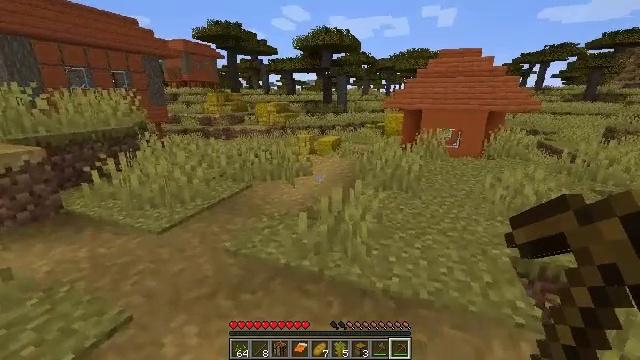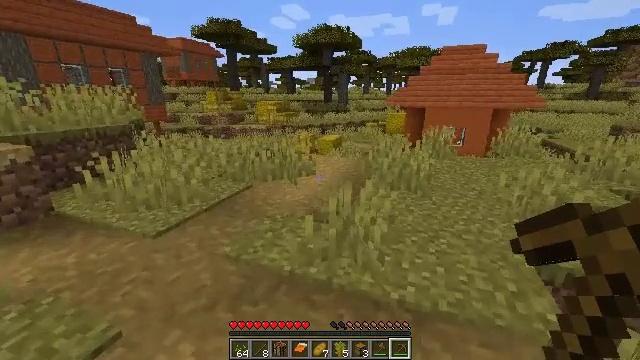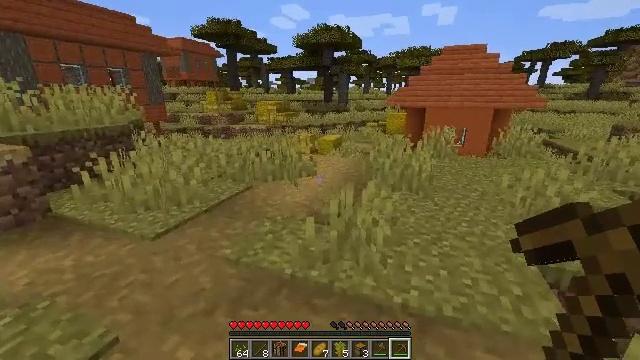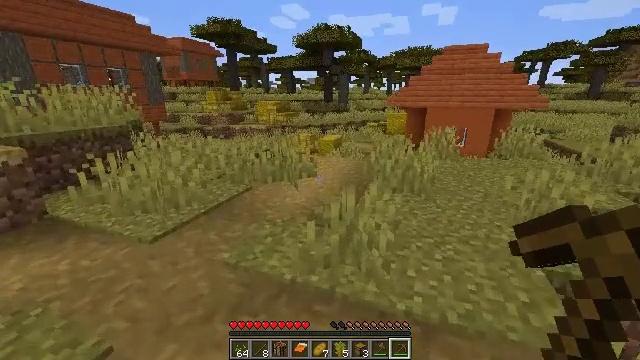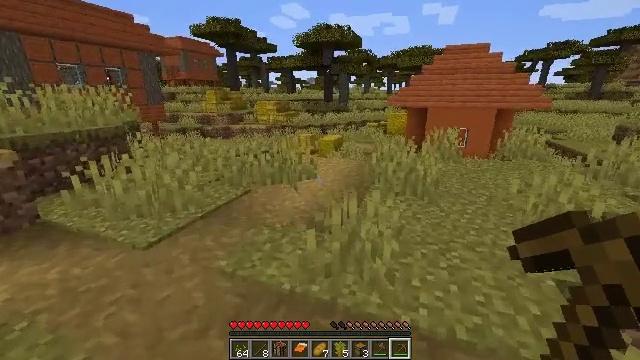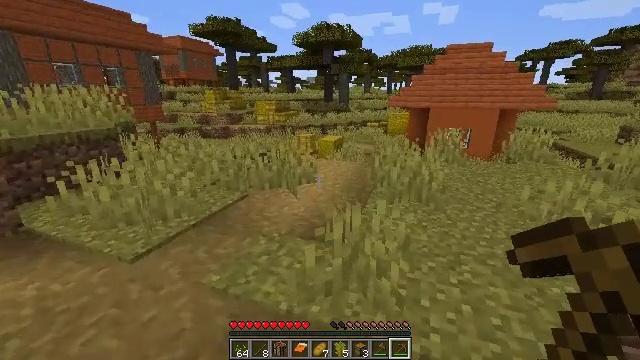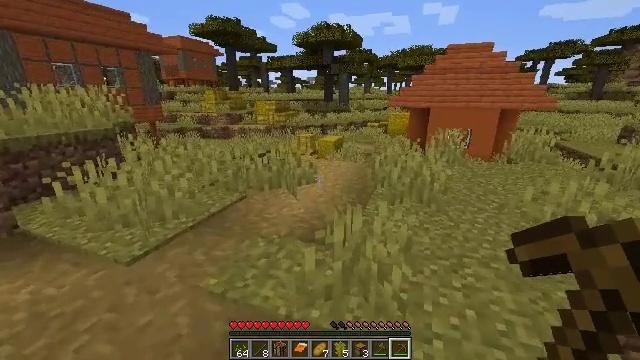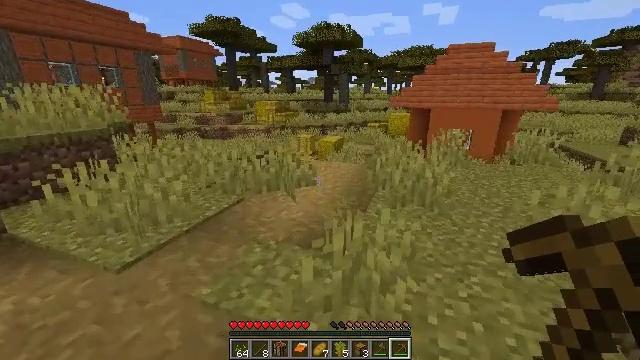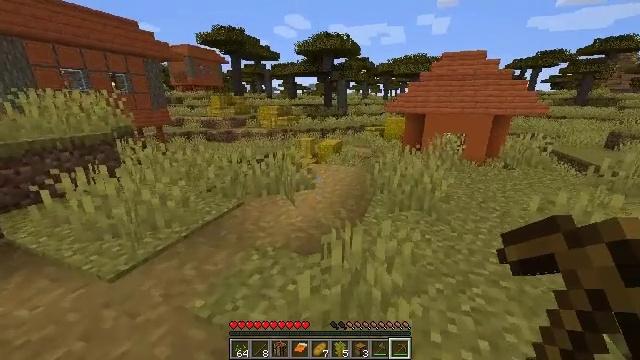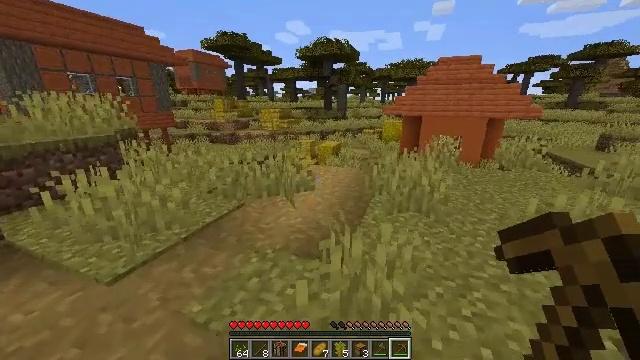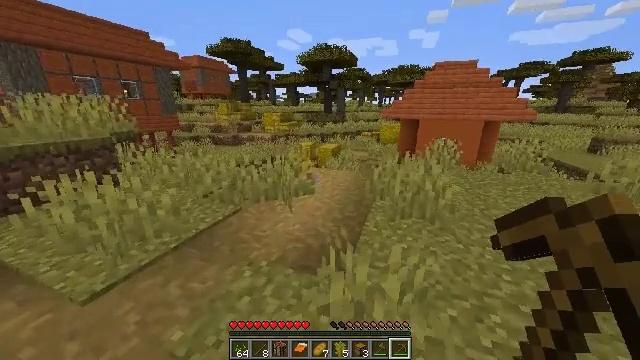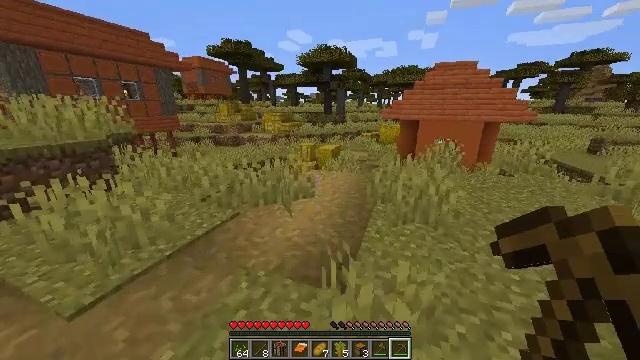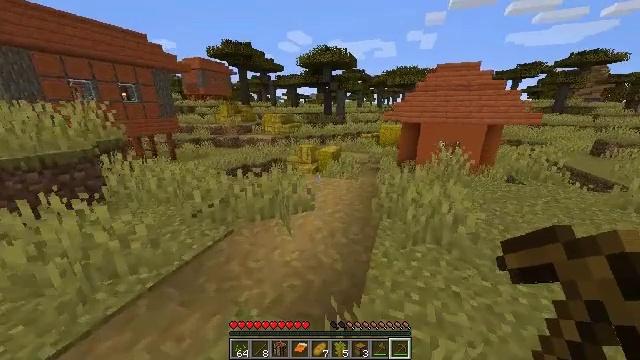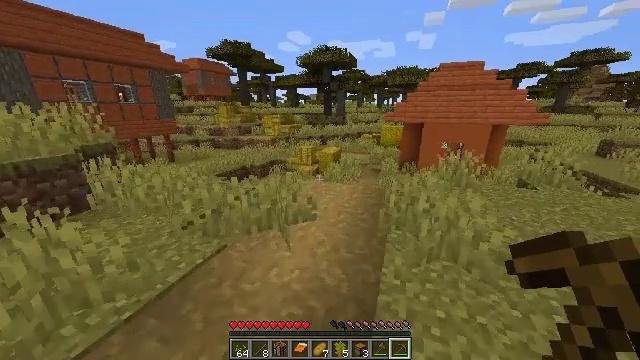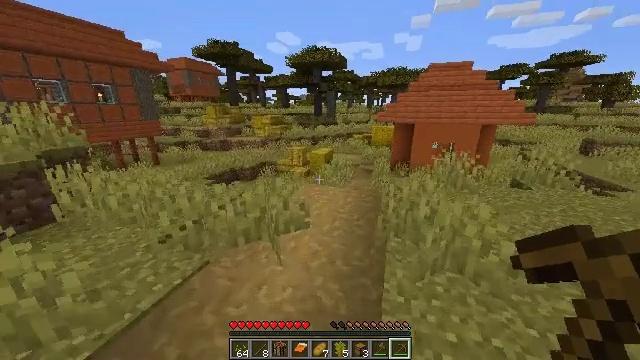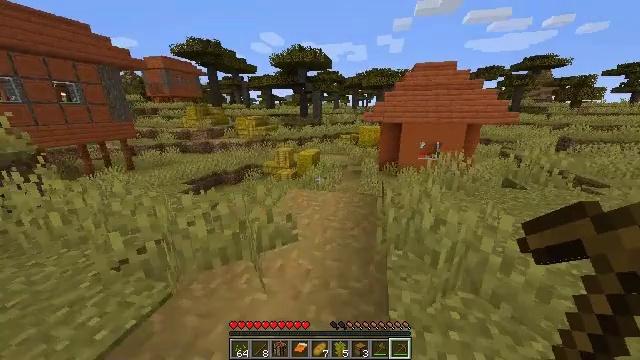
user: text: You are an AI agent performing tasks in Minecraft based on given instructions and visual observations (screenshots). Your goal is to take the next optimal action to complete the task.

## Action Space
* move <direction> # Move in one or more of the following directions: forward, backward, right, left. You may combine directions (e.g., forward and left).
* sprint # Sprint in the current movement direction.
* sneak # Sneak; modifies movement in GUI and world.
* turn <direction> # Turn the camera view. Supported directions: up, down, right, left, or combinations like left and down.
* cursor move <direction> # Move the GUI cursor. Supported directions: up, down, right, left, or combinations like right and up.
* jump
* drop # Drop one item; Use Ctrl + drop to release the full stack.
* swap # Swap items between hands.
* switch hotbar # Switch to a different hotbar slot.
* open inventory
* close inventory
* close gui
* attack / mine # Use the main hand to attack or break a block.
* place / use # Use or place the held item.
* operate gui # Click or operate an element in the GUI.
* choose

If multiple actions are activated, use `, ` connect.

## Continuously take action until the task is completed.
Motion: motion action
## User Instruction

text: Gather hay blocks from the farm.
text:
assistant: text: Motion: no_op
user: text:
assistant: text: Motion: no_op
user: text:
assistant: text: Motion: move forward
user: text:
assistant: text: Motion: move forward
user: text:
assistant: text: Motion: no_op
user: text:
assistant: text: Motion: no_op
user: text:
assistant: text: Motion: move forward
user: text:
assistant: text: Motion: move forward
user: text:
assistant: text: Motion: move forward
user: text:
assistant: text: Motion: move forward
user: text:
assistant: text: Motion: move forward
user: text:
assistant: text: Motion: move forward
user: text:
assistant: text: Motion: move forward
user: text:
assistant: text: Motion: move forward, turn right
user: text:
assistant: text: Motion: move forward, turn right
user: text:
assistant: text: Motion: move forward, turn right
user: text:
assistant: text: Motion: move forward
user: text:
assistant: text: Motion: move forward
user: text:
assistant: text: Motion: move forward, jump
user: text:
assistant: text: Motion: move forward, jump
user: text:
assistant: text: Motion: move forward, jump
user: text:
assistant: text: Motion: move forward, turn right and down, jump
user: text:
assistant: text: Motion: move forward, turn right and down, jump
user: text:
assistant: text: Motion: move forward
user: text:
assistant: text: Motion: move forward
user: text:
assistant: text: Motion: move forward
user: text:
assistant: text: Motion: move forward
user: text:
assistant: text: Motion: move forward
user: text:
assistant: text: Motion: move forward
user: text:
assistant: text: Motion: move forward